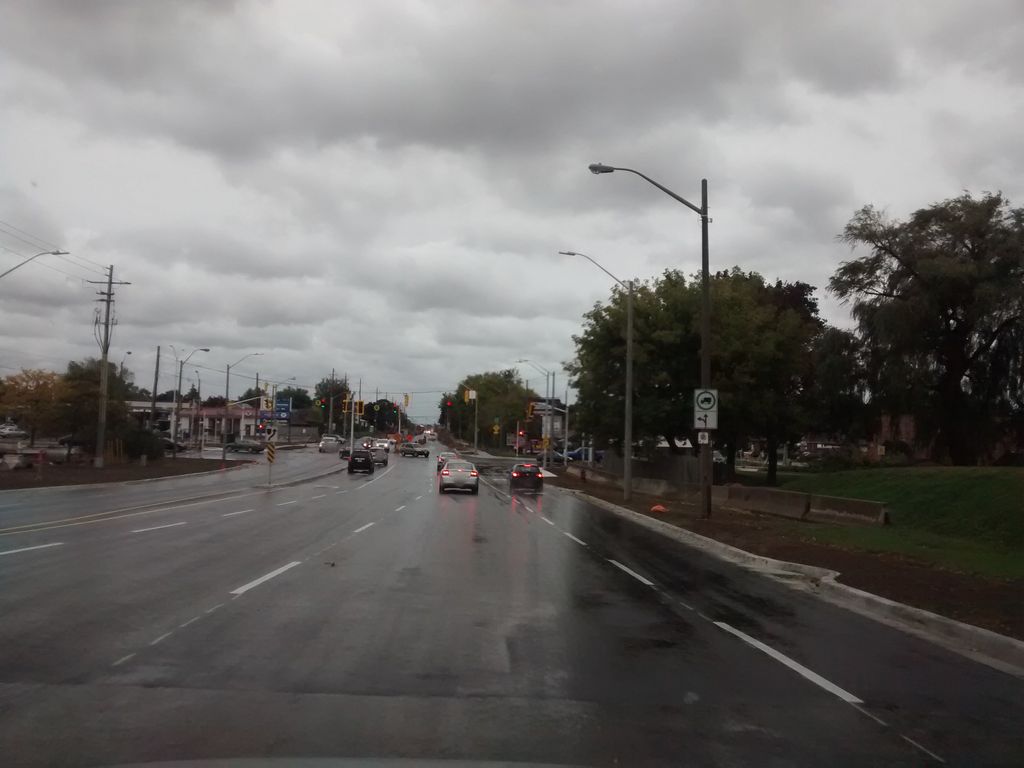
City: hamilton